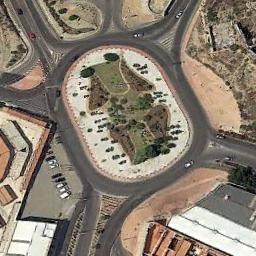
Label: roundabout